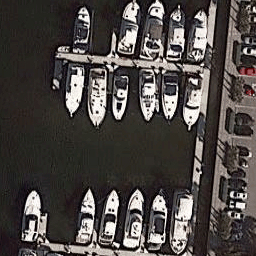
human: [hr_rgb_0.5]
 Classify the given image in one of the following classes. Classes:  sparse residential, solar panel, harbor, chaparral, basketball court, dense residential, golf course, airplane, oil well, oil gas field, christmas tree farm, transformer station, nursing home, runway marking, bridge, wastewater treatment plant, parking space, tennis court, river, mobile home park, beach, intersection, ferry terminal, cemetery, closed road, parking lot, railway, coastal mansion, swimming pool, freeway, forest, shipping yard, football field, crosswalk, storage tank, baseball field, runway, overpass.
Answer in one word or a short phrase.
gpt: harbor